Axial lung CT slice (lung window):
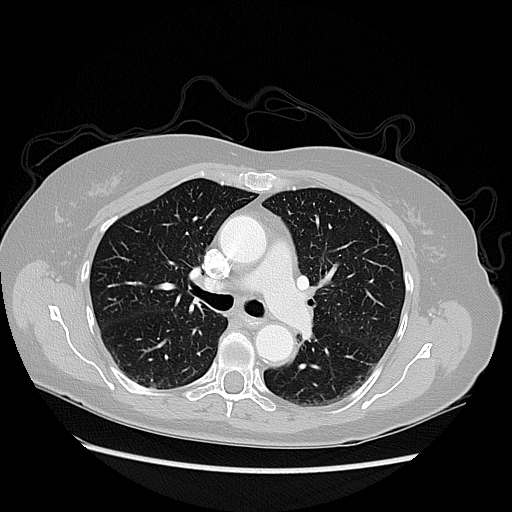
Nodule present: no